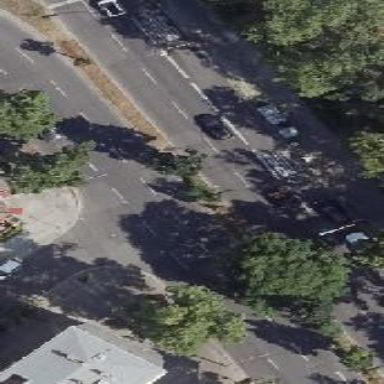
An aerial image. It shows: Traffic island.